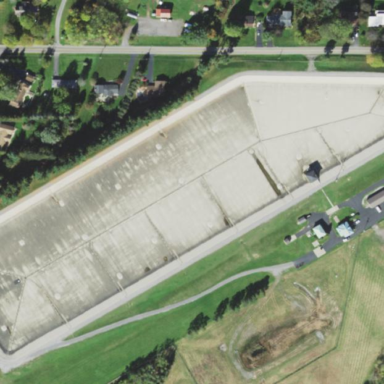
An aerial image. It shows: Water storage area.